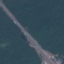
Land use / land cover: Highway